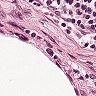
Metastatic tissue present: no